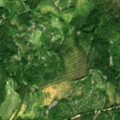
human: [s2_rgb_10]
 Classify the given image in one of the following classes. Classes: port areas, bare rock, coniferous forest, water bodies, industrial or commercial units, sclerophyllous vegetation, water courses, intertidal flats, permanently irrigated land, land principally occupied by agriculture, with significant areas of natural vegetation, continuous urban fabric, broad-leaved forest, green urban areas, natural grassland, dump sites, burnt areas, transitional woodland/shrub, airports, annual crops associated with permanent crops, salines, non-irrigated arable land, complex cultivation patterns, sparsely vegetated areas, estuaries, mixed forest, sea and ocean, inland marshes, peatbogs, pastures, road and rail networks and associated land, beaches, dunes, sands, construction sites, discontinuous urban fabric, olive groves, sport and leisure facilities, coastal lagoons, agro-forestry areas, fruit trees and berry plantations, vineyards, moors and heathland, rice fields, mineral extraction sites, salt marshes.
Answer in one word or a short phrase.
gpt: coniferous forest, mixed forest